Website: bh-photo
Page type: address-validator
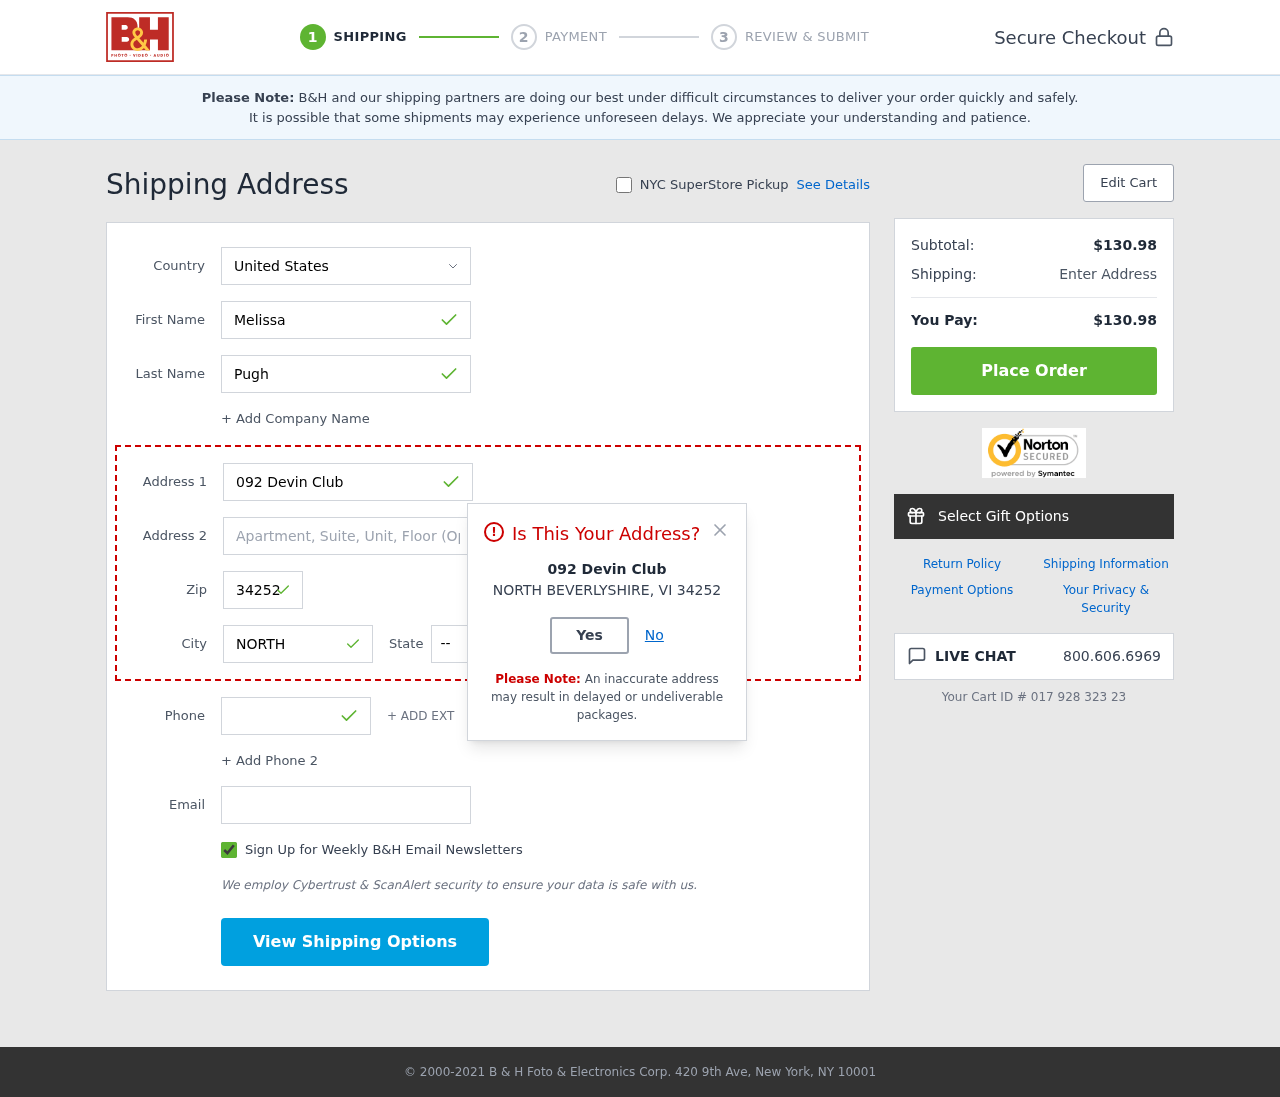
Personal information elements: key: PII_CITY
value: North Beverlyshire
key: PII_COUNTRY
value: United States
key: PII_EMAIL
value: melissa_pugh@hotmail.com
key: PII_FIRSTNAME
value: Melissa
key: PII_LASTNAME
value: Pugh
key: PII_PHONE
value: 2869853691
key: PII_POSTCODE
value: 34252
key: PII_STATE_ABBR
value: VI
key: PII_STREET
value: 092 Devin Club
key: PII_CITY_MODAL
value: NORTH BEVERLYSHIRE
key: PII_STATE
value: VI
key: PII_POSTCODE_FULL
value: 34252
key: PII_POSTCODE_NUMERIC
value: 34252
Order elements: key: ORDER_SUBTOTAL
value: $130.98
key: ORDER_TOTAL
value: $130.98
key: ORDER_ID
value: Your Cart ID # 017 928 323 23